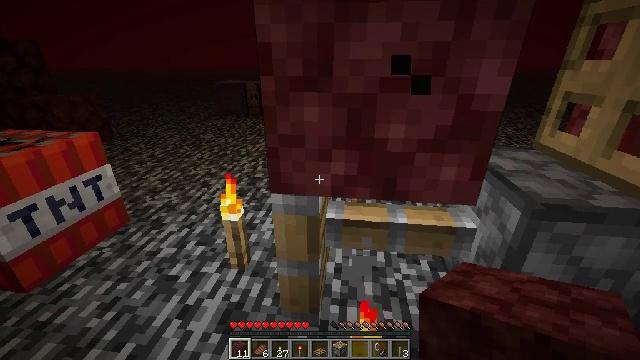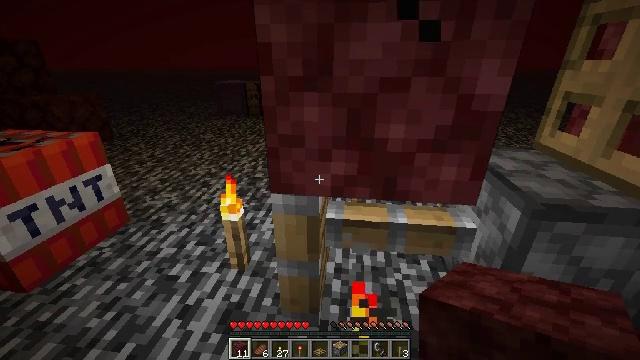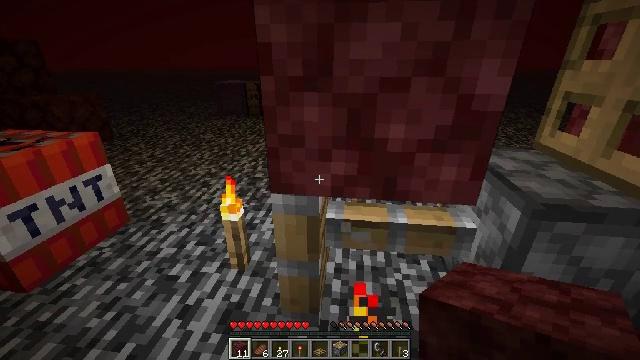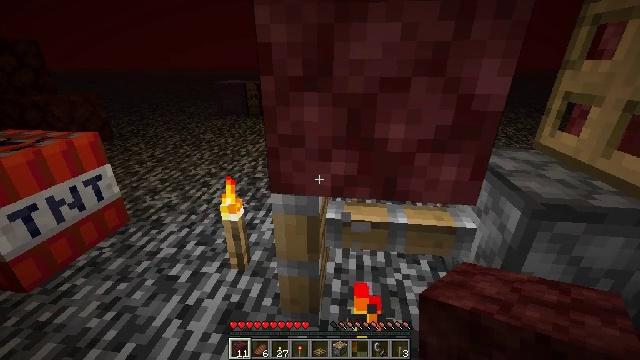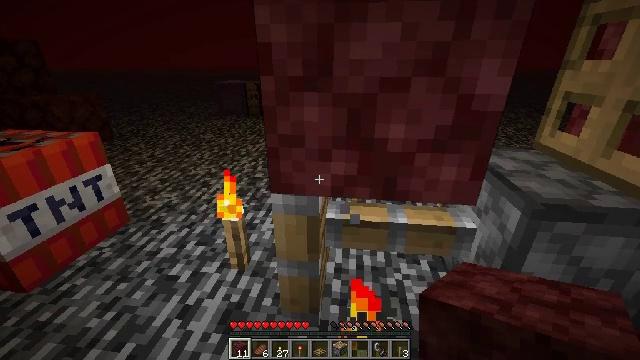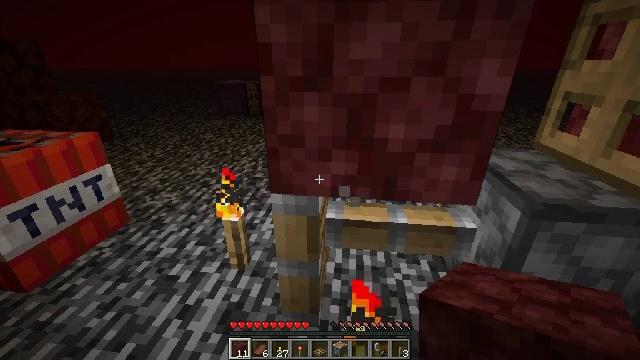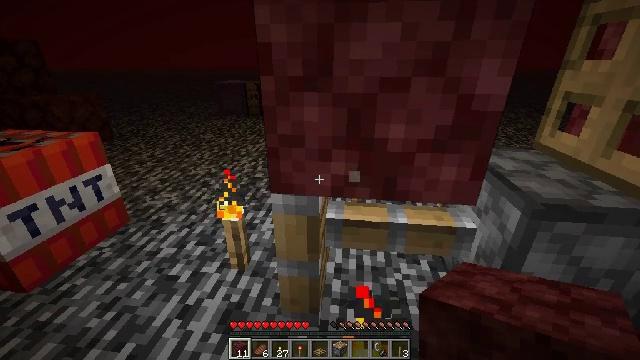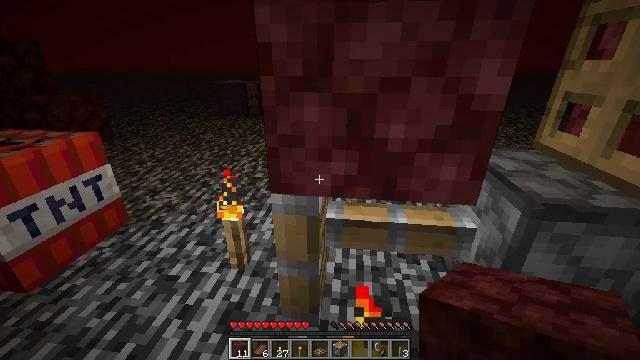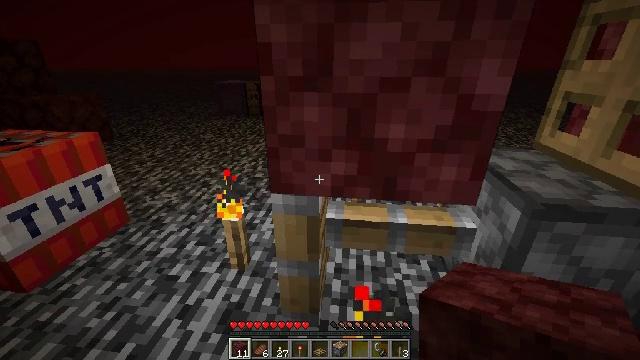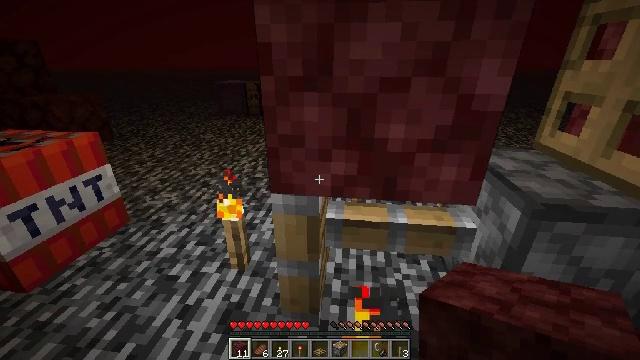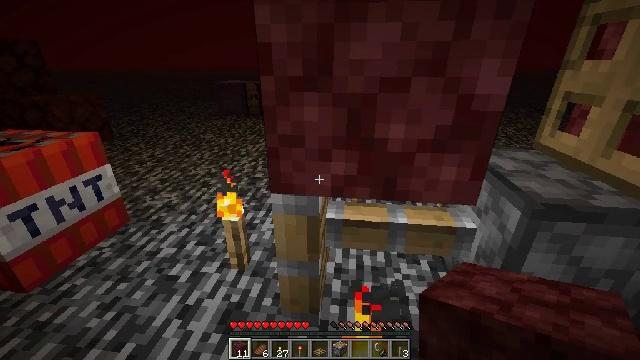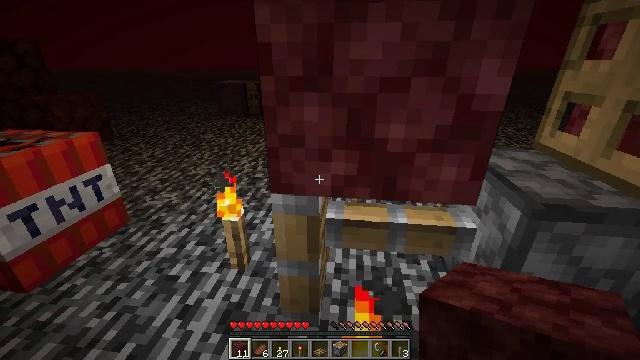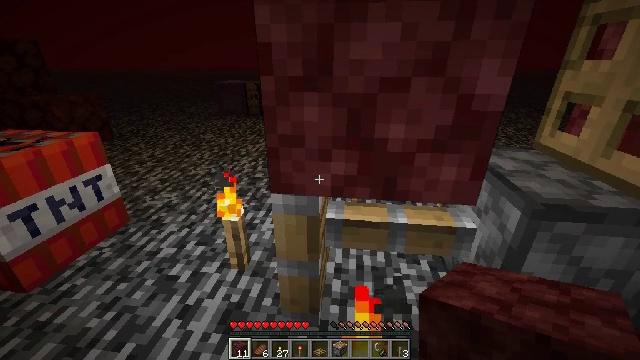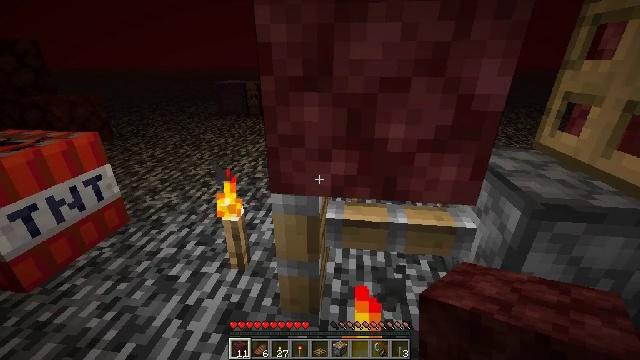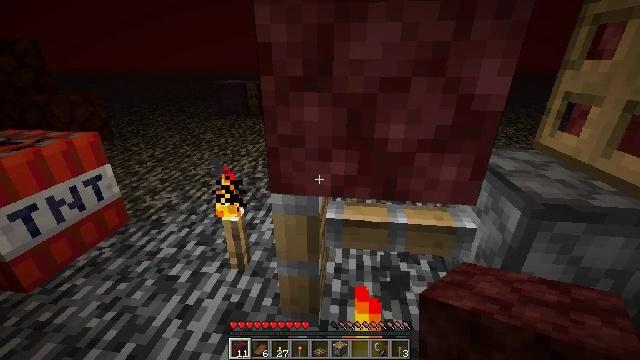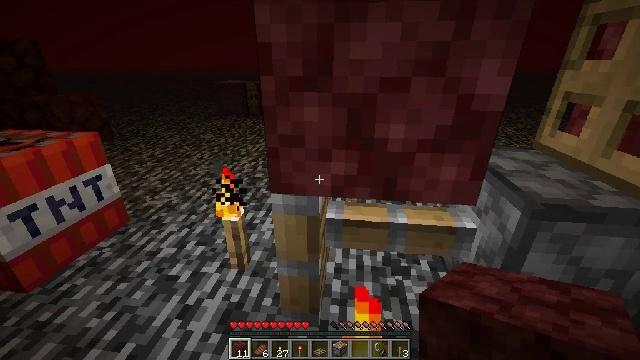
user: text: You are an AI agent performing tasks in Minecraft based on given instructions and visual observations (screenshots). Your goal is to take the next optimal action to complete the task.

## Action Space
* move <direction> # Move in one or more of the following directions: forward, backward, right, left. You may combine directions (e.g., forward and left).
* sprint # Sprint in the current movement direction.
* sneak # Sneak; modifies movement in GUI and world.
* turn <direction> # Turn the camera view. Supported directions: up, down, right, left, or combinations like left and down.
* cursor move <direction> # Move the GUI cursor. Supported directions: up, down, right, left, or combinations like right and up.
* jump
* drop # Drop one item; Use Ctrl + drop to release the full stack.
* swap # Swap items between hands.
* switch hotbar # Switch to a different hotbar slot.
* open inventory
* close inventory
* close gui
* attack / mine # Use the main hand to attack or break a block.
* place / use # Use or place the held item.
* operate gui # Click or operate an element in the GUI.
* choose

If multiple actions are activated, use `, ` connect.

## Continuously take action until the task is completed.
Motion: motion action
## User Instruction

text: Break the TNT to collect it.
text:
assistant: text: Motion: no_op
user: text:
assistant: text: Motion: no_op
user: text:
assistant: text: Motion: no_op
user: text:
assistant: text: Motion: no_op
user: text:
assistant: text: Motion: no_op
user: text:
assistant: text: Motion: no_op
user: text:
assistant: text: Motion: no_op
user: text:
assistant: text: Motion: no_op
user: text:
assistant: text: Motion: no_op
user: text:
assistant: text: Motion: no_op
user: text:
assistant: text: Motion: no_op
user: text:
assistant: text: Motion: no_op
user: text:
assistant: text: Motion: no_op
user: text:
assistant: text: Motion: no_op
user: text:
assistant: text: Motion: no_op
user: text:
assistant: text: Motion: no_op
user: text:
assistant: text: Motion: no_op
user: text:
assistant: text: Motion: no_op
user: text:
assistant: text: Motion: no_op
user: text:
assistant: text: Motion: no_op
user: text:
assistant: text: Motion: no_op
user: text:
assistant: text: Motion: no_op
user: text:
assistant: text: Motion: no_op
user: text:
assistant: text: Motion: no_op
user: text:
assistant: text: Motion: no_op
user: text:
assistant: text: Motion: no_op
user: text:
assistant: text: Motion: no_op
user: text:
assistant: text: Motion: no_op
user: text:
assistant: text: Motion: no_op
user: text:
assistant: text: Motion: no_op